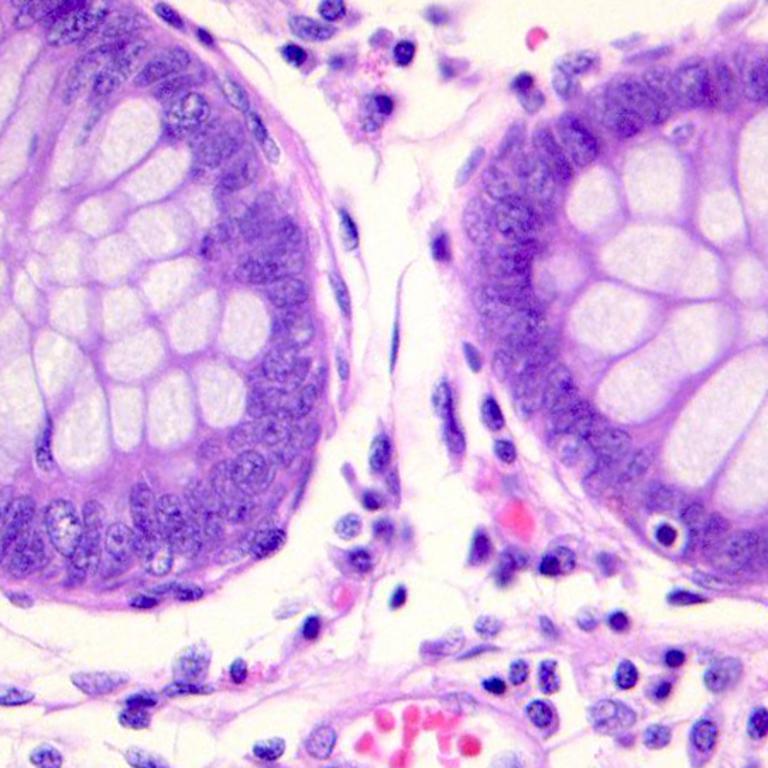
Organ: colon
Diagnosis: benign